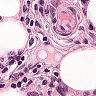
Metastatic tissue present: yes